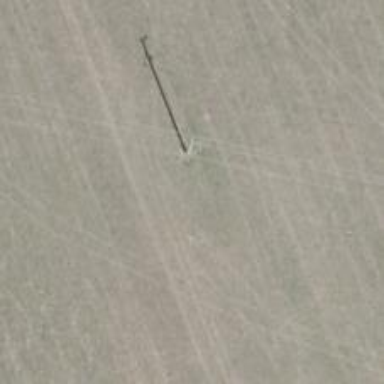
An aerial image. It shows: Power pole.